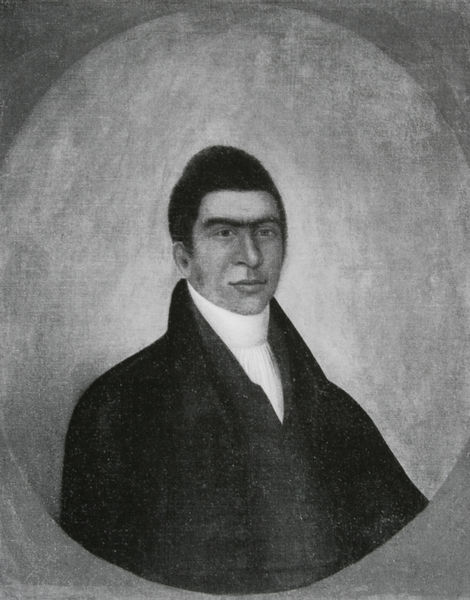
Titel: Portrait eines Geistlichen
Künstler: Joshua Johnston
Standort: Brunswick (Maine)
Institution: Bowdoin College Museum of Art
Schlagwörter: dunkel, gemälde, kopf, mann, umhang, weiß, ausschnitt, frisur, grau, haar, hell, hintergrund, licht, mund, nase, ohr, profil, schwarz, stirn, zeichnung, blick, anzug, hemd, jacke, jung, augen, gesicht, kragen, mensch, rahmen, bildnis, herr, portrait, porträt, schlank, auge, haare, mantel, augenbrauen, kinn, lippen, ohren, kreis, oval, rund, lächeln, schattierungen, dick, ernst, brauen, augenbraue, dreiviertelprofil, weste, foto, fotografie, schwarze haare, neger, medaillon, strahlen, groß, schwarzweiss, selbstbildnis, stehkragen, braue, biedermeier, sklave, priester, dunkle haare, mönch, rollkragen, naturalistisch, adliger, wichtig, pullover, ikone, dunkle kleidung, spanier, einfluss, hochgeschlossen, knollnase, corona, große nase, stilisierung, scht, anugenbrauen, heller hintergrund, monoment, t, huintergrund, zusammengewachsen, jweste, zusammengewachsene augenbrauen